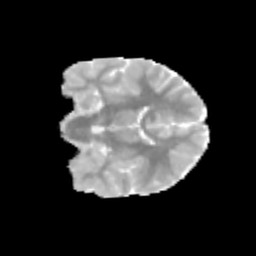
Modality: MD
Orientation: coronal
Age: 9
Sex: male
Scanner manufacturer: siemens
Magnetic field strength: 3 T
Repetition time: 3.8 s
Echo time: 0.07 s